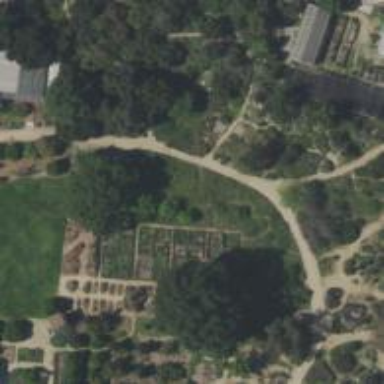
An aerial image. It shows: Garden area designated for leisure land.